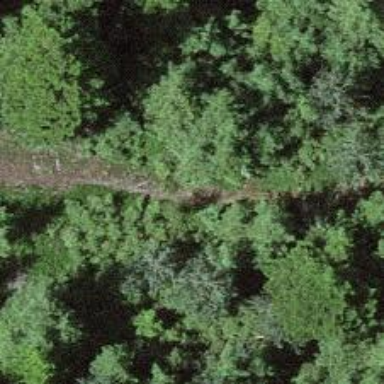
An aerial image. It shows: Path.